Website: lowes
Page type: account-dashboard
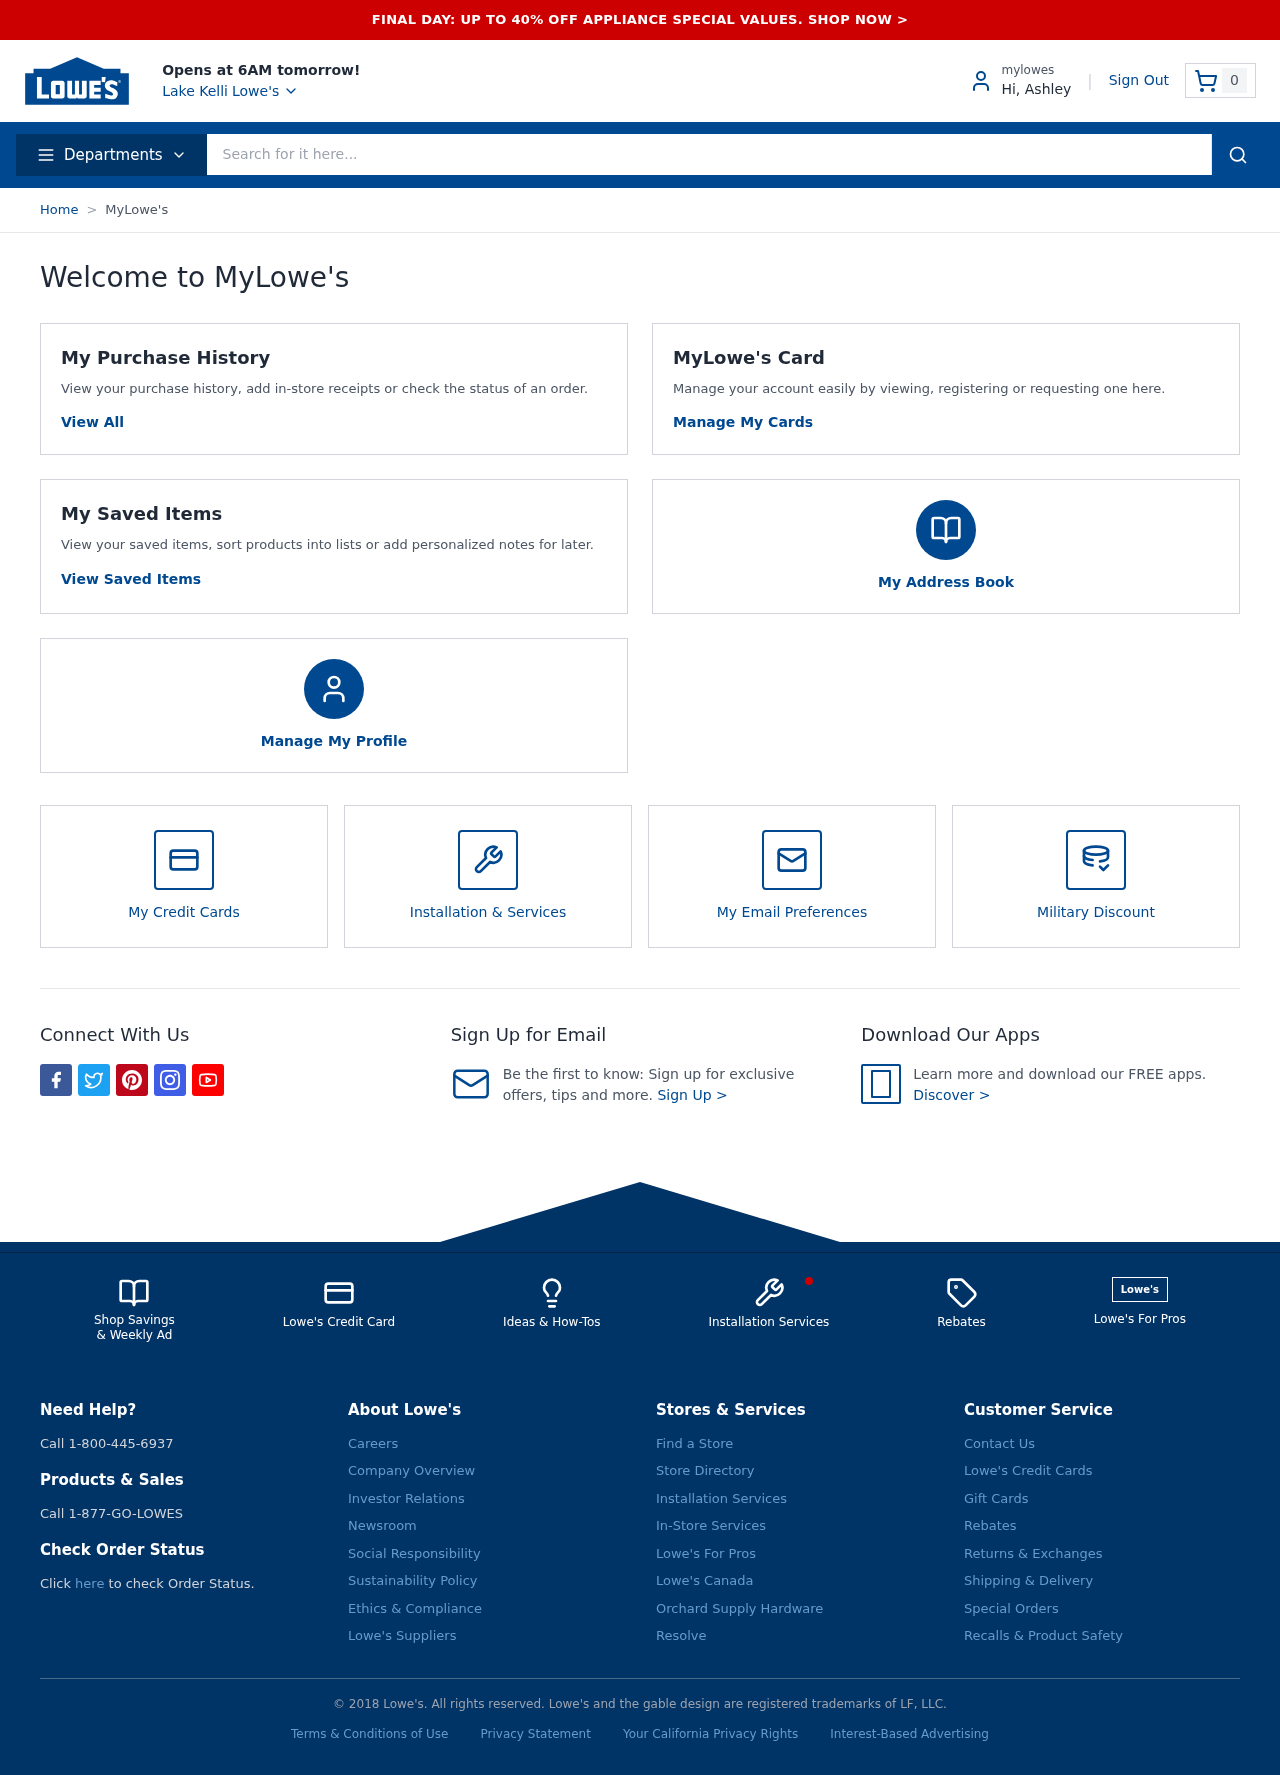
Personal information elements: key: PII_CITY
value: Lake Kelli
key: PII_FIRSTNAME
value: Hi, Ashley
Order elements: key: ORDER_NUM_ITEMS
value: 0
Search elements: key: HEADER_SEARCH
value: Search for it here...